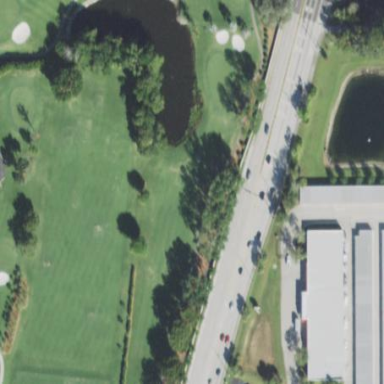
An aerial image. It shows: Grassy area designated as golf fairway.